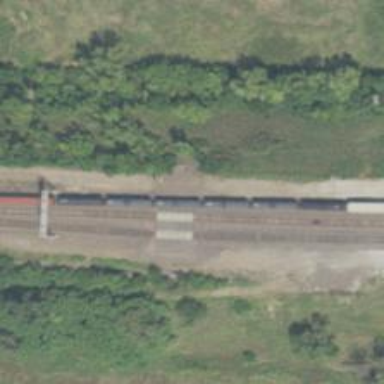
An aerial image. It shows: Railway track.